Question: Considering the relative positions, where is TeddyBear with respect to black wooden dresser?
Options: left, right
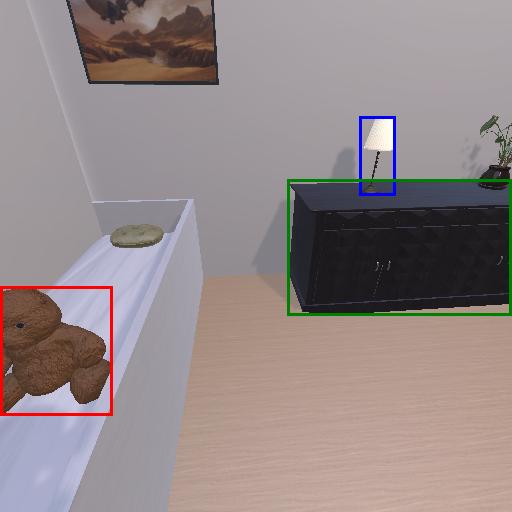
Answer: left